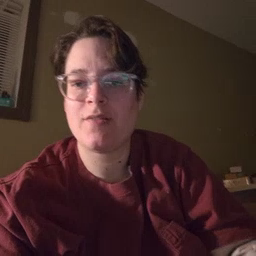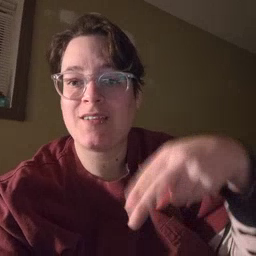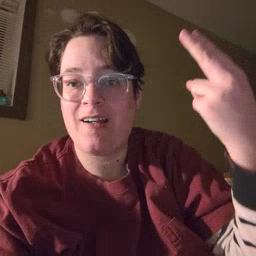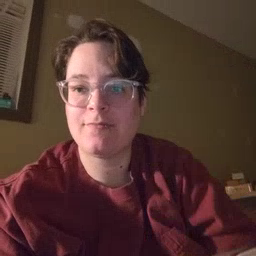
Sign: high